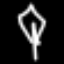
Label: leaf